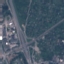
Label: Highway